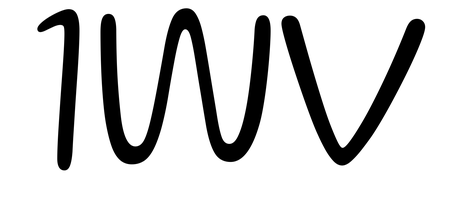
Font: Gluten_ExtraLight